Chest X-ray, PA view. Patient: 65 years old, sex F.
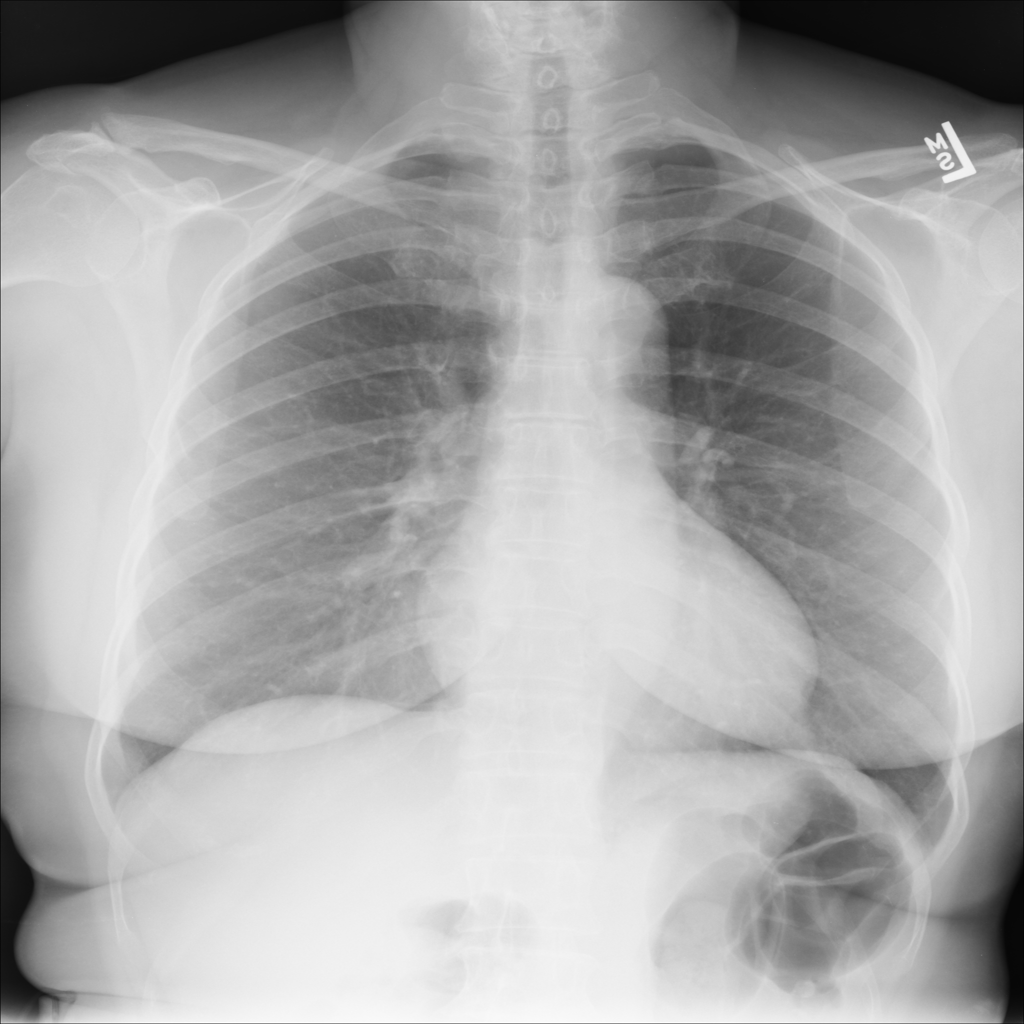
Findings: No Finding